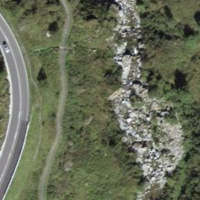
EUNIS habitat code: 23
Species observed at this site:
Carduus personata